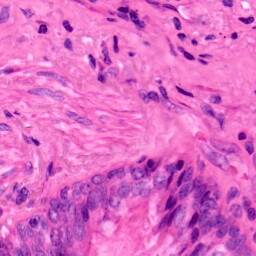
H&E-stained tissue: Lung